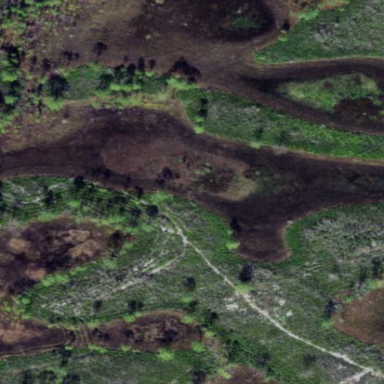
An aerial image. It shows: Marshy wetland area.